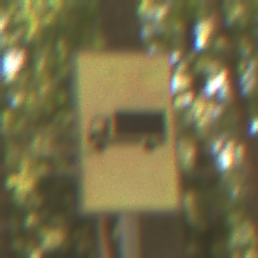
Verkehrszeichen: KFZZulaessigeGesamtmasse3Komma5TOhnePfeilsymbol
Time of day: Midday
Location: Outdoor (Nature)
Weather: PartlyCloudy
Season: NotSpecified
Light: Natural